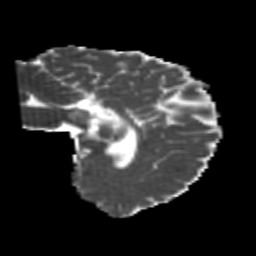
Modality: MD
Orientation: sagittal
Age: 20
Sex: male
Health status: healthy
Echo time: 0.074 s